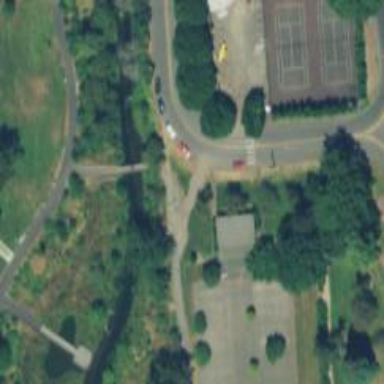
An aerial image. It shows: Footway bridge.